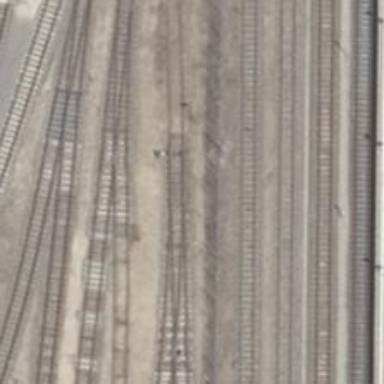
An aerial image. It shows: Railway switch.